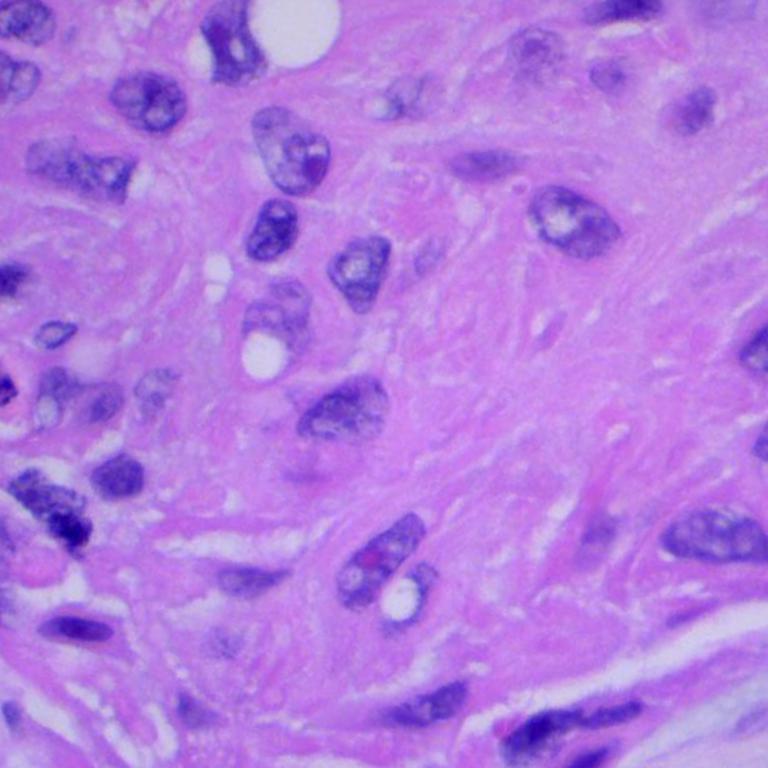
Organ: lung
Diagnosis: squamous carcinomas